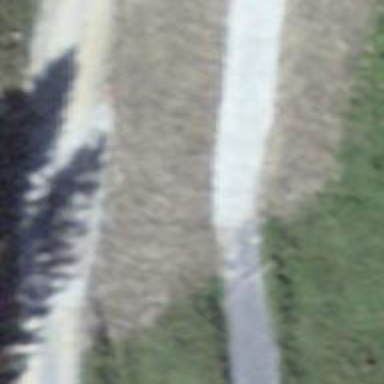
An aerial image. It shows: Gravel track with grade2 tracktype.